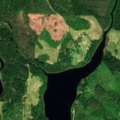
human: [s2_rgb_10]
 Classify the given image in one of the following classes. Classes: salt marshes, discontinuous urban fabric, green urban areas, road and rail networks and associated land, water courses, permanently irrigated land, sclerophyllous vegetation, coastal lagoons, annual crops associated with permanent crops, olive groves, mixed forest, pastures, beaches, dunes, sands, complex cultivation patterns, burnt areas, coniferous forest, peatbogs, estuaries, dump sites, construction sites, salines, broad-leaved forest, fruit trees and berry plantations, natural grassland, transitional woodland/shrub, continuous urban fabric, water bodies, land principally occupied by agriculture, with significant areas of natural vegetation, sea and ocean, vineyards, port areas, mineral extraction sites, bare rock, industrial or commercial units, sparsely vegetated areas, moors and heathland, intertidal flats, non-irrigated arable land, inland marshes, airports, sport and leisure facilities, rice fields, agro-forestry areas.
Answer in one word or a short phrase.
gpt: coniferous forest, mixed forest, water bodies